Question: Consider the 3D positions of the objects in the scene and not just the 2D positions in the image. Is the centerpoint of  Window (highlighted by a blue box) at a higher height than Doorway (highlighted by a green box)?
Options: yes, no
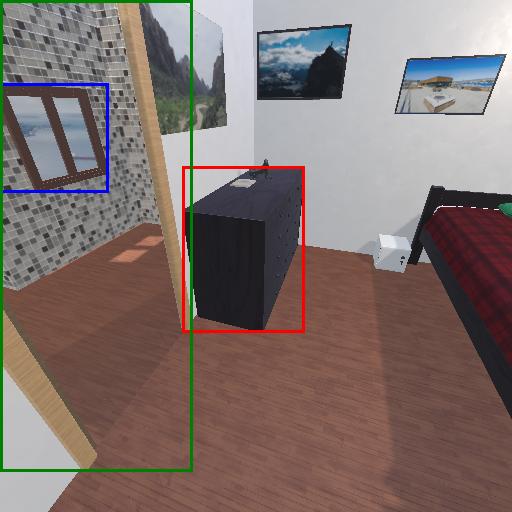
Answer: yes